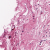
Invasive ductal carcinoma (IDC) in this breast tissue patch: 0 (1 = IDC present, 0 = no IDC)